Question: I'm trying to install but it won't be installed without having installed .
IE 11 from some weird reason refuses to be installed .

Is there any way to install VS 2013 without having IE 11 also installed ?
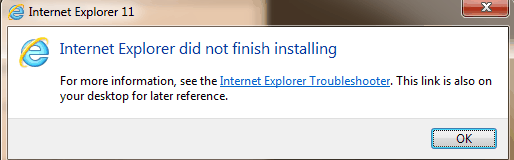
Answer: Here is my solution :
<URL>
Click 'run-->regedit'
Go to 'HKEY_LOCAL_MACHINE\SOFTWARE\Wow6432Node\Microsoft\Internet Explorer'
Change the value of 'svcVersion' to '10' , and you're done.